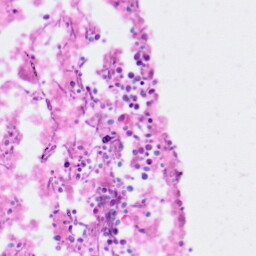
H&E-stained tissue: Pancreatic